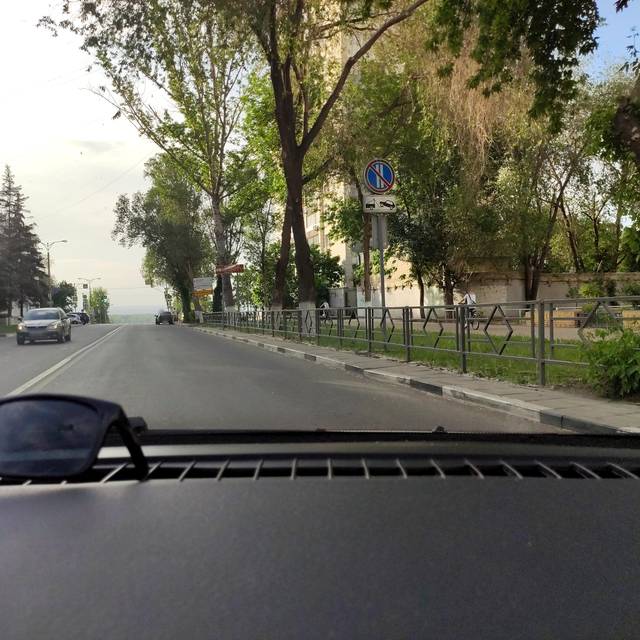
Region: Russia
Coordinates: 53.203, 50.116